Question: With matplotlib, I am making a figure containing two Axes objects (i.e., two sets of xy-axes). I want to connect two points --- one picked from one of the axes and the other picked from the other axis --- by an arrow or a line.
I tried to do this by using annotate() function and ConnectionPatch object, but in both ways, a part of the arrow was hidden by the 'frame' of an axis. Please see the attached figure, in which I tried to connect the origins of the two axes by a ConnectionPatch object.
I am also attaching the script used to generate the figure.
Is there a way to 'bring forward' the arrow (or push the axis frame to the back)?

'''
#!/usr/bin/python
#
# This script was written by Norio TAKEMOTO 2012-5-7
import matplotlib.pyplot as plt
from matplotlib.patches import ConnectionPatch
# creating a figure and axes.
fig=plt.figure(figsize=(10,5))
ax1=plt.axes([0.05,0.15,0.40,0.80])
plt.xticks([0])
plt.yticks([0])
plt.xlim((-1.23, 1.23))
plt.ylim((-2.34, 2.34))
ax2=plt.axes([0.60,0.15, 0.30, 0.30])
plt.xticks([0])
plt.yticks([0])
plt.xlim((-3.45, 3.45))
plt.ylim((-4.56, 4.56))
# trying to connect the point (0,0) in ax1 and the point (0,0) in ax2
# by an arrow, but some part is hidden. I can't find a solution. Let's
# ask stackoverflow.
#xy_A_ax1=(0,0)
#xy_B_ax2=(0,0)
#
#inv1 = ax1.transData.inverted()
#xy_B_display = ax2.transData.transform(xy_B_ax2)
#xy_B_ax1 = inv1.transform(xy_B_display)
#ax1.annotate('Wundaba', xy=(0, 0), xytext=xy_B_ax1,
# xycoords='data',textcoords='data',
# arrowprops=dict(arrowstyle='->'))
con = ConnectionPatch(xyA=(0, 0), xyB=(0, 0),
coordsA='data', coordsB='data',
axesA=ax1, axesB=ax2,
arrowstyle='->', clip_on=False)
ax1.add_artist(con)
plt.savefig('fig1.eps')
plt.savefig('fig1.png')
'''
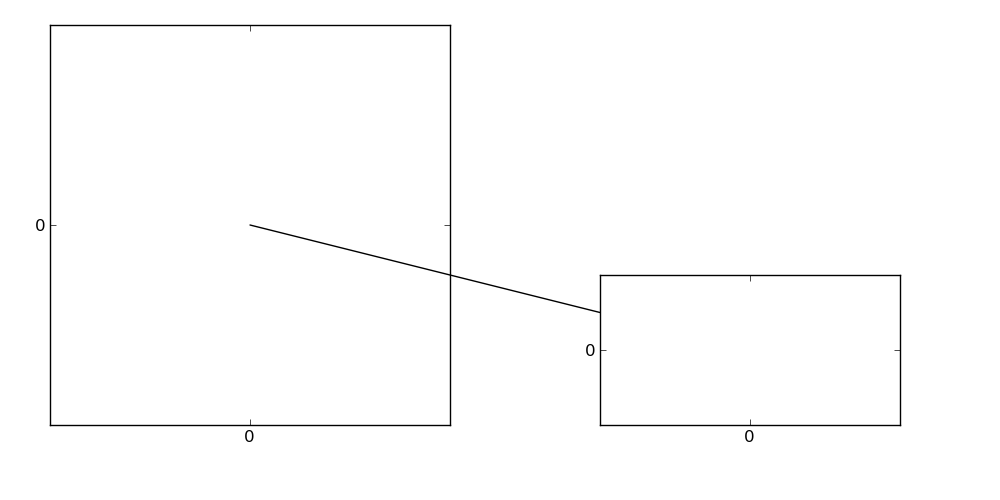
Answer: This can be solved by <URL> the z-order on the axes:
'''
import matplotlib.patches
import matplotlib.pyplot as plt # Vanilla matplotlib==2.2.2
figure, (ax1, ax2) = plt.subplots(1, 2)
ax1.set_zorder(1)
ax2.set_zorder(0)
patch = matplotlib.patches.ConnectionPatch(
xyA=(0.0, 0.0),
xyB=(0.0, 0.0),
coordsA="data",
coordsB="data",
axesA=ax1,
axesB=ax2,
arrowstyle="->",
clip_on=False,
)
ax1.add_artist(patch)
for ax in (ax1, ax2):
ax.axis("scaled")
ax1.set_xlim(-0.25, 0.75)
ax1.set_ylim(-0.5, 0.5)
ax2.set_xlim(0.0, 1.0)
ax2.set_ylim(0.0, 1.0)
figure.savefig("example1.png")
'''
<URL>